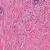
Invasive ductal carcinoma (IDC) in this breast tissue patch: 0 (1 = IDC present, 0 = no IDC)